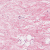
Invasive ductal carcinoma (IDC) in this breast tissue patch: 0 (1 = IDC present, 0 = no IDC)